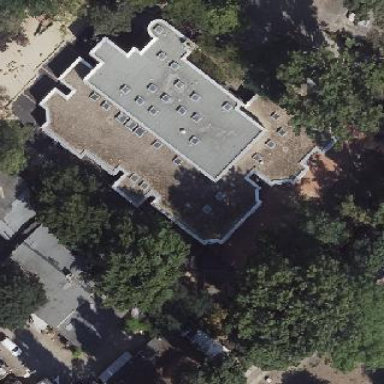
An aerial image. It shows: Kindergarten.